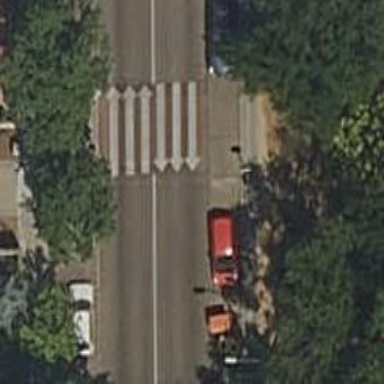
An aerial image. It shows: Uncontrolled road crossing.